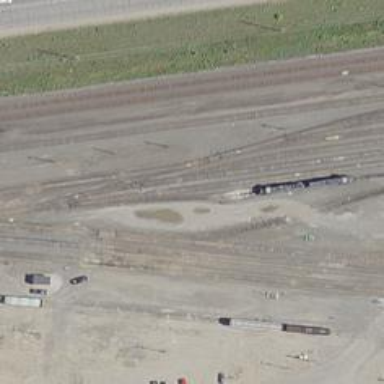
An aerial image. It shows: Railway yard in service.